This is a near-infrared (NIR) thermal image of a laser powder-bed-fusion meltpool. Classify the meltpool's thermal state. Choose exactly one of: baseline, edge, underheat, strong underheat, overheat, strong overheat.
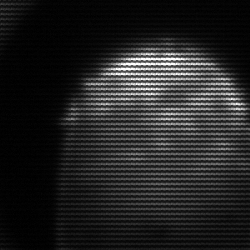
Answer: edge